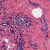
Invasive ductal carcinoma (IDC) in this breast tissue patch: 0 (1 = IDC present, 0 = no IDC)